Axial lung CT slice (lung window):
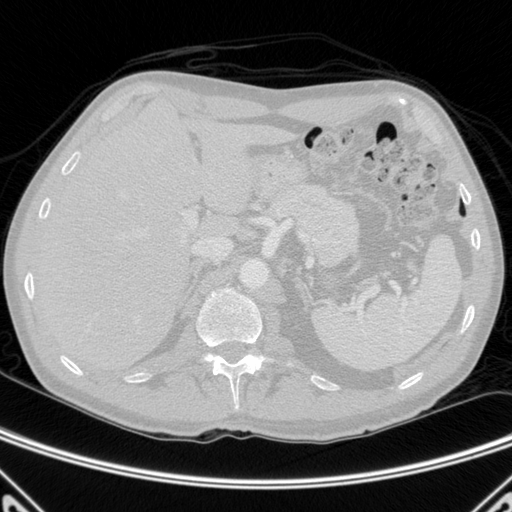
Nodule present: no